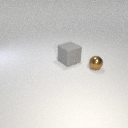
large gray rubber cube to the left of small brown metal sphere